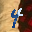
Label: 4